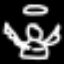
Label: angel